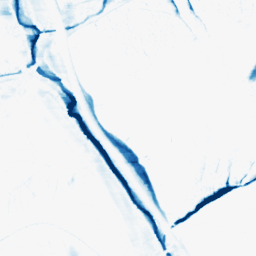
Category: morphological
Decomposition family: morphological_ellipse
Decomposition parameters: operation: closing
width: 5
height: 20
Upsampling method: linear_exact
Upsampling parameters: scale: 2
Upsampling scale: 2